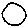
Label: circle